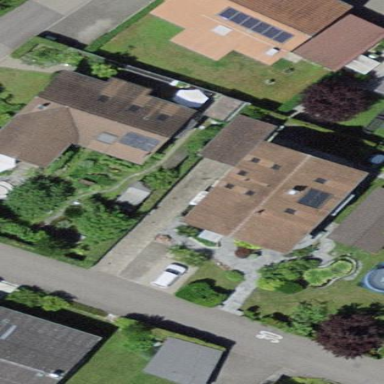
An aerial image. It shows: Building with tiled roof.